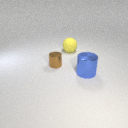
large yellow rubber sphere behind small brown metal cylinder